Question: When you click the +1 button below a post on Google+, the counter on the right increments, but it does so with a rolling animation, kinda like old odometers:

How can I create such an effect, using Javascript?
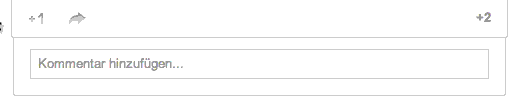
Answer: Ok, I've provided a solution. Basically I'm appending a new number below the first one. Animating them both up. Removing the first number. Setting the second number to the right position.
'''
$(function () {
$(document).on('click', 'button', function (evt) {
var num, element, self;
self = $(".number").first();
num = parseInt($(".number:last").text());
num = num + 1;
element = '<div class="number">' + num.toString() + '</div>';
$(".container").append(element);
$(".number").animate(
{ top: "-=20" },
150,
function () {
self.remove();
$(".number").css("top", "0px");
}
);
});
});
'''
This is the solution <URL>